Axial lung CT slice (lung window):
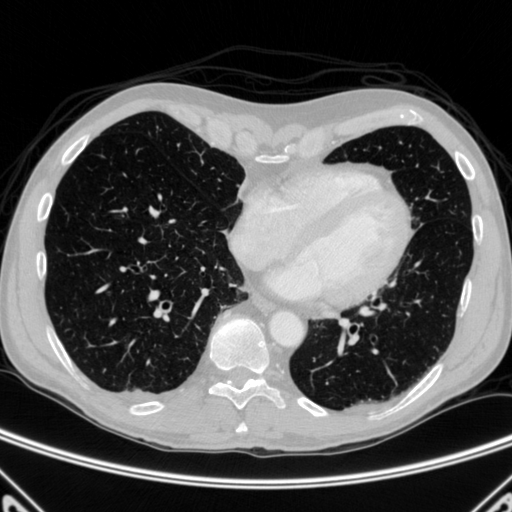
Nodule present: no